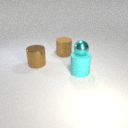
large brown rubber cylinder behind large cyan rubber cylinder